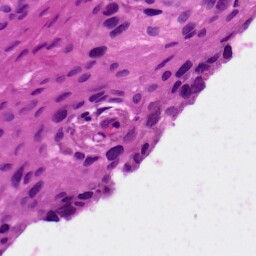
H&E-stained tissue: Skin